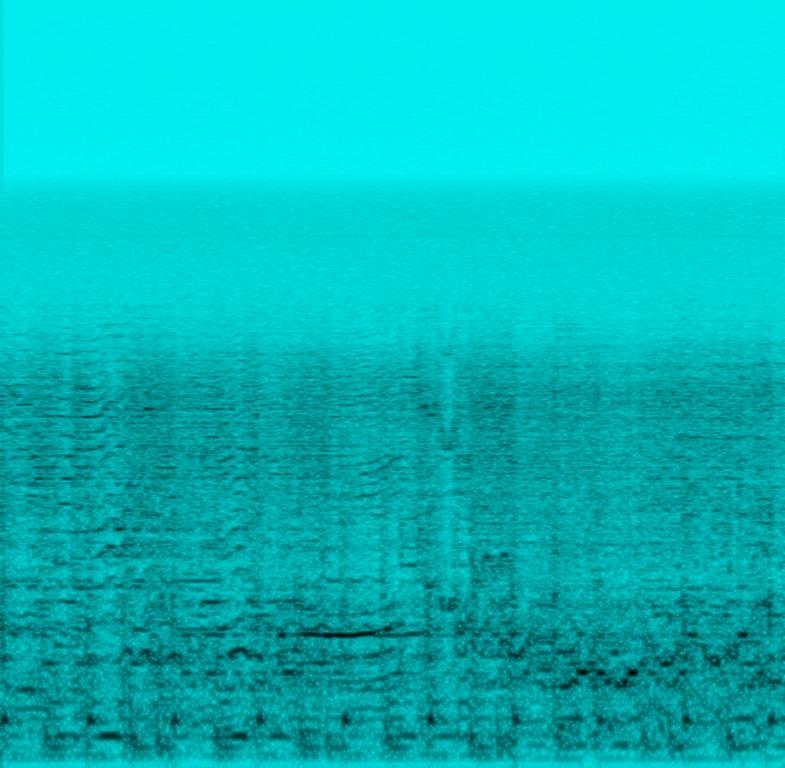
This rock song features a guitar solo being played on a distortion guitar. This starts off with a string bend followed by a descending lick. A harmonic string scratch technique is played to produce a screeching sound. This is followed by a fast ascending scale run. This is accompanied by percussion playing a simple rock beat. The bass plays the root notes of the chords. There are no voices in this song. This is an instrumental. Due to the low audio quality, the instruments are not clearly heard.